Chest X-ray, PA view. Patient: 16 years old, sex F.
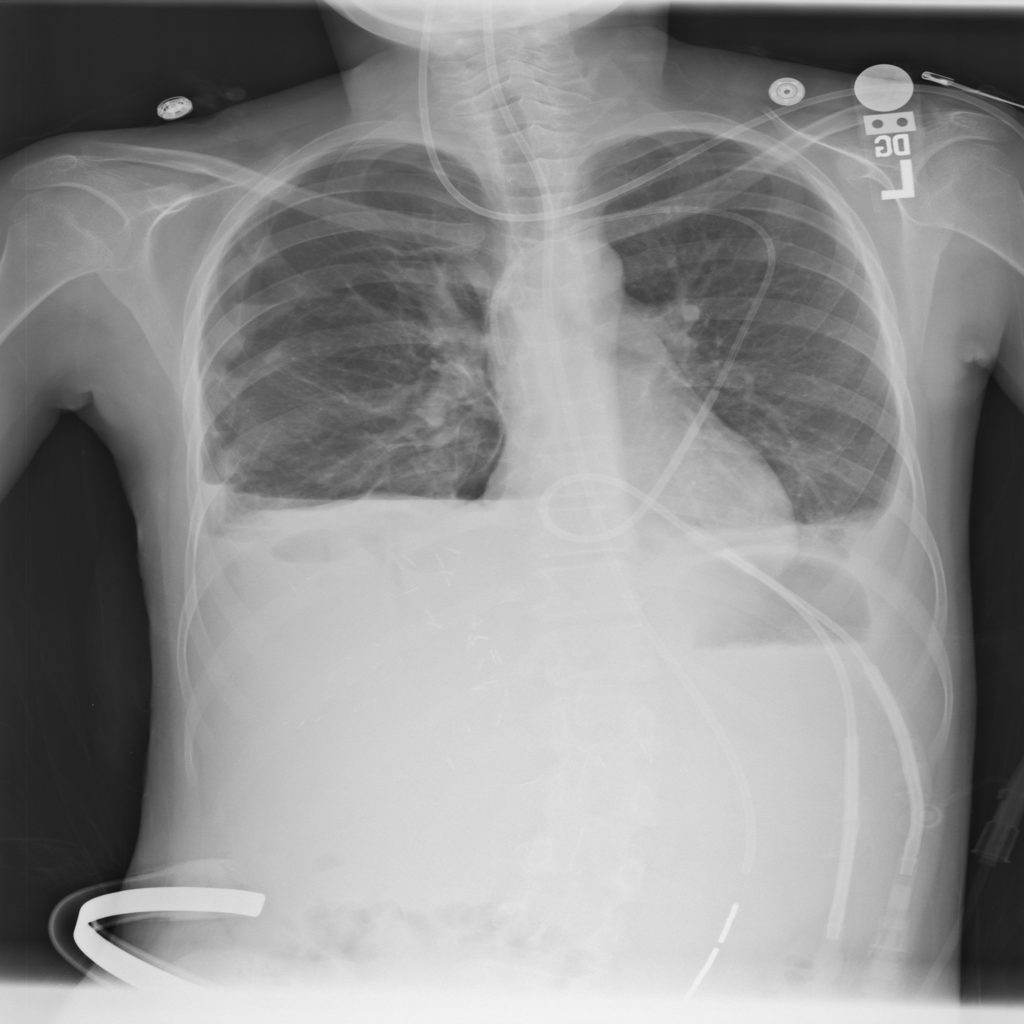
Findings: Pneumothorax